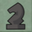
Piece: bN